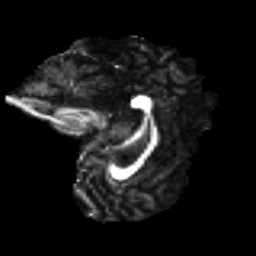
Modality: FA
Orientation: sagittal
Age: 25
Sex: female
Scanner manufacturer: ge
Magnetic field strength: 3 T
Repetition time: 7.8 s
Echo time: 0.0607 s